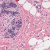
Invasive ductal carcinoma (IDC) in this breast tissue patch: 0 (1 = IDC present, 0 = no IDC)